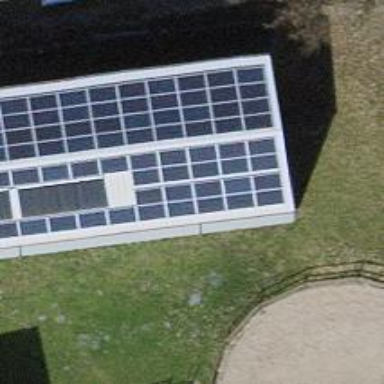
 consisting of solar photovoltaic panels."